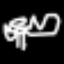
Label: angel